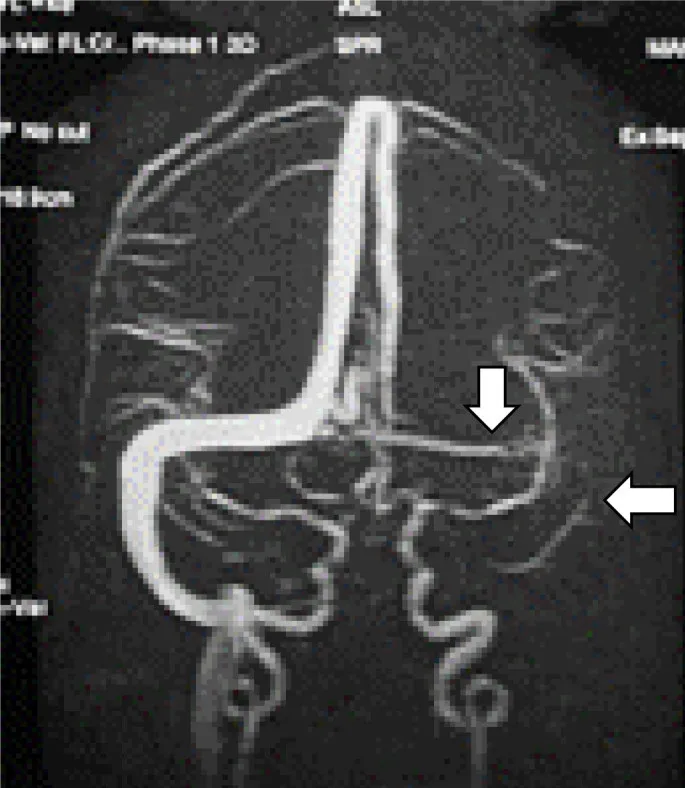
Magnetic resonance venography of the brain showing thrombosis of the sigmoid and transverse sinuses (arrows).
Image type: radiology (mri)